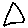
Label: triangle